Field crop: tomato
Growth stage: 1
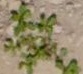
Species: portulaca